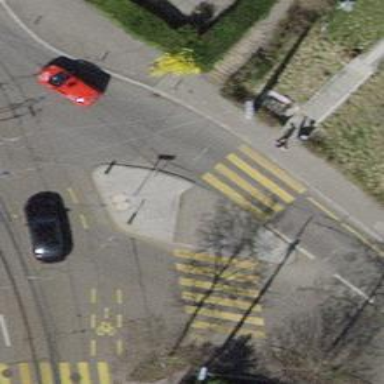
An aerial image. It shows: Uncontrolled zebra crossing with pedestrian island.